Field crop: maize
Growth stage: 1
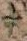
Species: atriplex